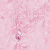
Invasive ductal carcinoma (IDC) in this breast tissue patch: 0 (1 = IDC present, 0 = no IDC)